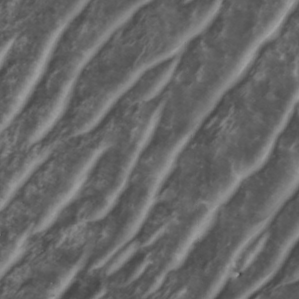
Label: non_frost